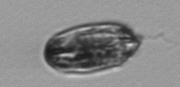
Label: Katodinium_or_Torodinium